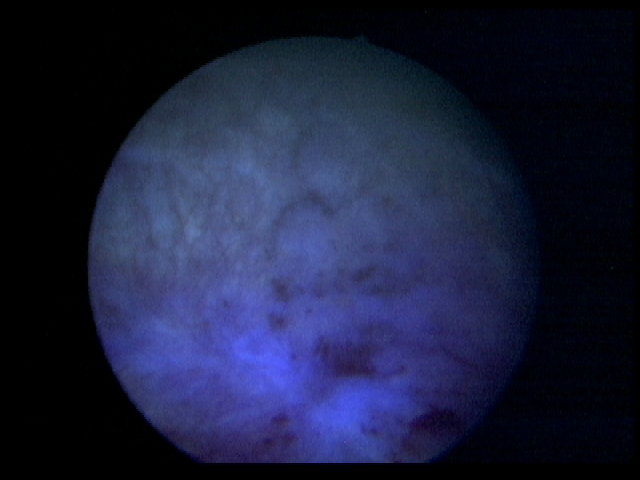
Modality: BLC
Class: Non-malignant
Subclass: BenignNOS
Lesion: L1
Morphology: Non-papillary
Bladder cancer association: No